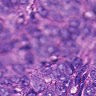
Metastatic tissue present: yes